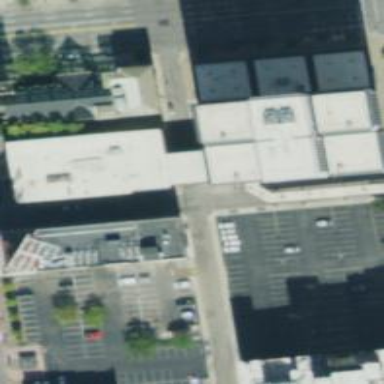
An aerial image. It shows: Office building.